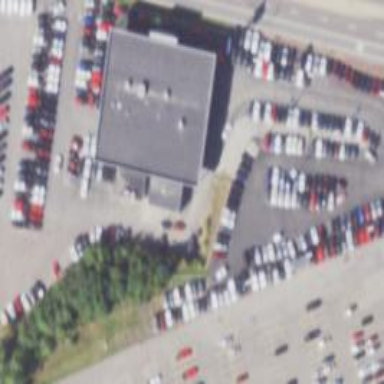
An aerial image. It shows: Building that houses car shop.